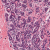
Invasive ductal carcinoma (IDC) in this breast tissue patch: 0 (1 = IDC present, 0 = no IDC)